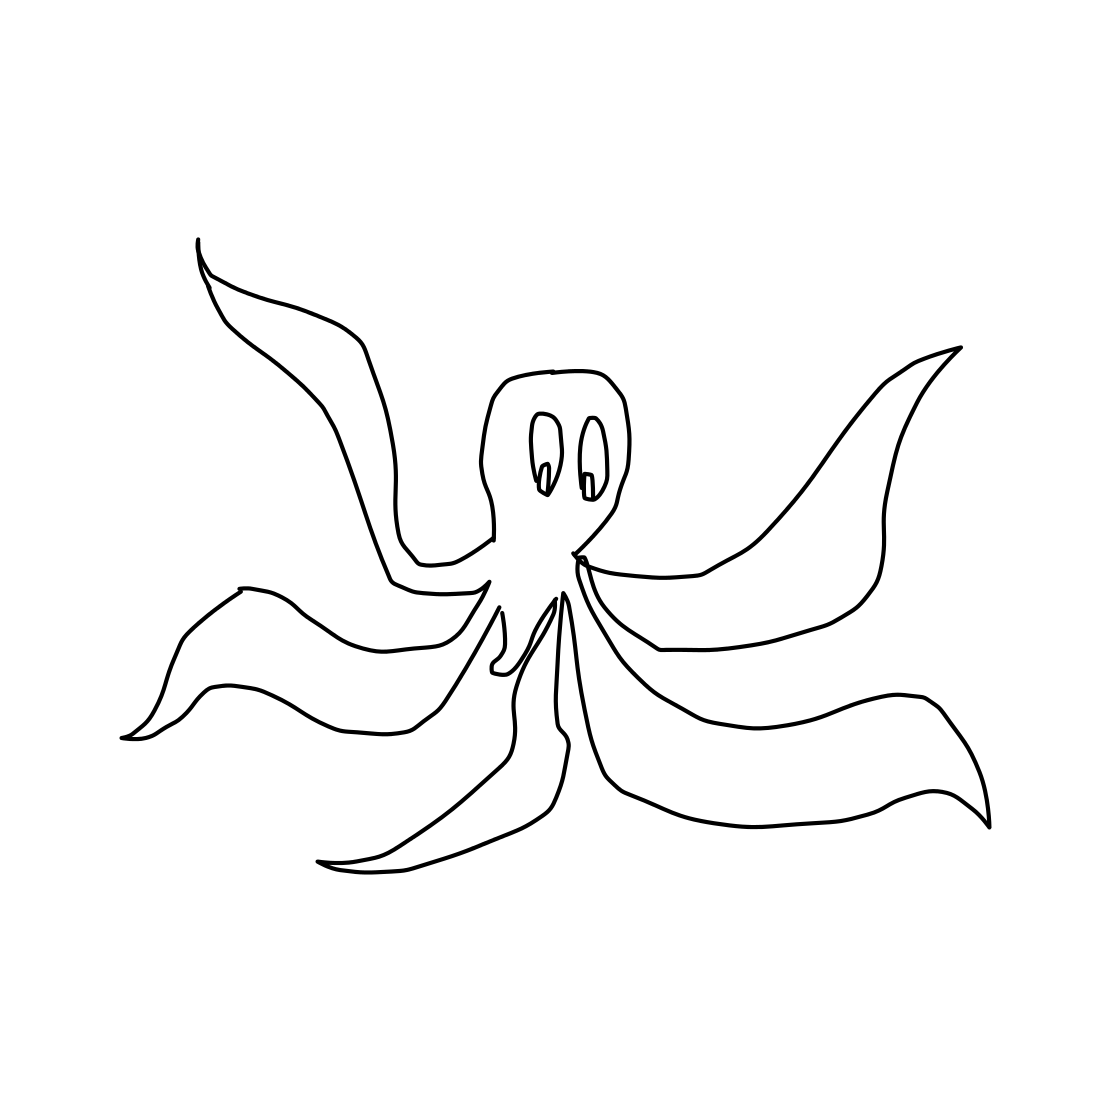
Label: octopus